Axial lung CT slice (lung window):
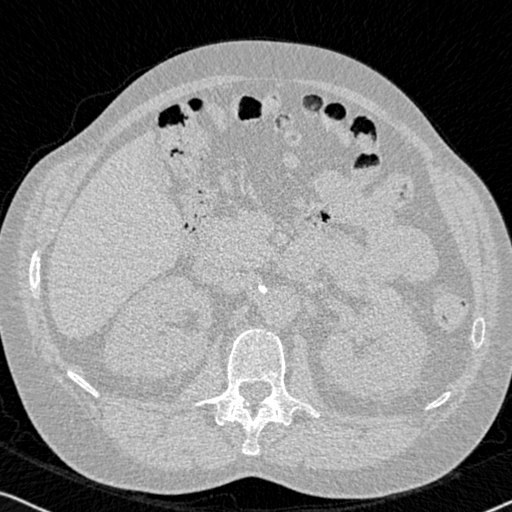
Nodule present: no